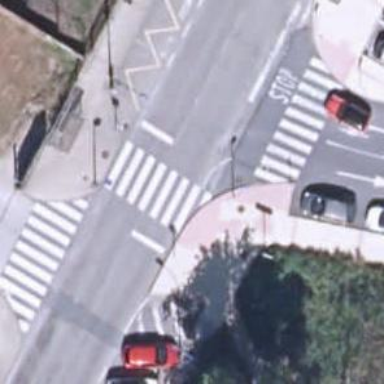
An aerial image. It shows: Uncontrolled zebra crossing on the road.